Question: I'm trying to output a variable containing part of a URL into Javascript on my page. When I do this, it changes any '&' into '&', which breaks the URL.
I've tried using 'str_replace', 'html_entity_decode', 'htmlspecialchars_decode' but the result was always same '&' instead of '&'.
How i can get it with '&' instead of '&' ?
This is my controller:
'''
//here we catch the query
public function index(Request $request)
{
$input = $request->getQueryString();
return view('lots.browse')->withInput($input);
}
// here we filter the ajax request
public function indexData(LotFilters $filters)
{
$lots = Lot::filter($filters);
return Datatables::eloquent($lots)->make(true);
}
'''
This is my view:
'''
<!-- Datatables -->
<script type="text/javascript">
$(document).ready(function(){
$('#table').DataTable({
searching: false,
processing: true,
serverSide: true,
ajax: '{{ url("/data") . "?" . html_entity_decode($input) }}',
columns: [
{ data: 'date', name: 'date' },
{ data: 'bid', name: 'bid' },
{ data: 'auction_name', name: 'auction_name' },
{ data: 'pics_urls', name: 'pics_urls' },
{ data: 'company', name: 'company' },
{ data: 'model_name_en', name: 'model_name_en' },
{ data: 'model_type_en', name: 'model_type_en' },
{ data: 'grade_en', name: 'grade_en' },
{ data: 'mileage_en', name: 'mileage_en' },
{ data: 'model_year_en', name: 'model_year_en' },
{ data: 'color_en', name: 'color_en' },
{ data: 'displacement', name: 'displacement' },
{ data: 'transmission_en', name: 'transmission_en' },
{ data: 'scores_en', name: 'scores_en' },
{ data: 'start_price_en', name: 'start_price_en' },
{ data: 'result_en', name: 'result_en' }
]
});
});
</script>
'''
And this is the result:

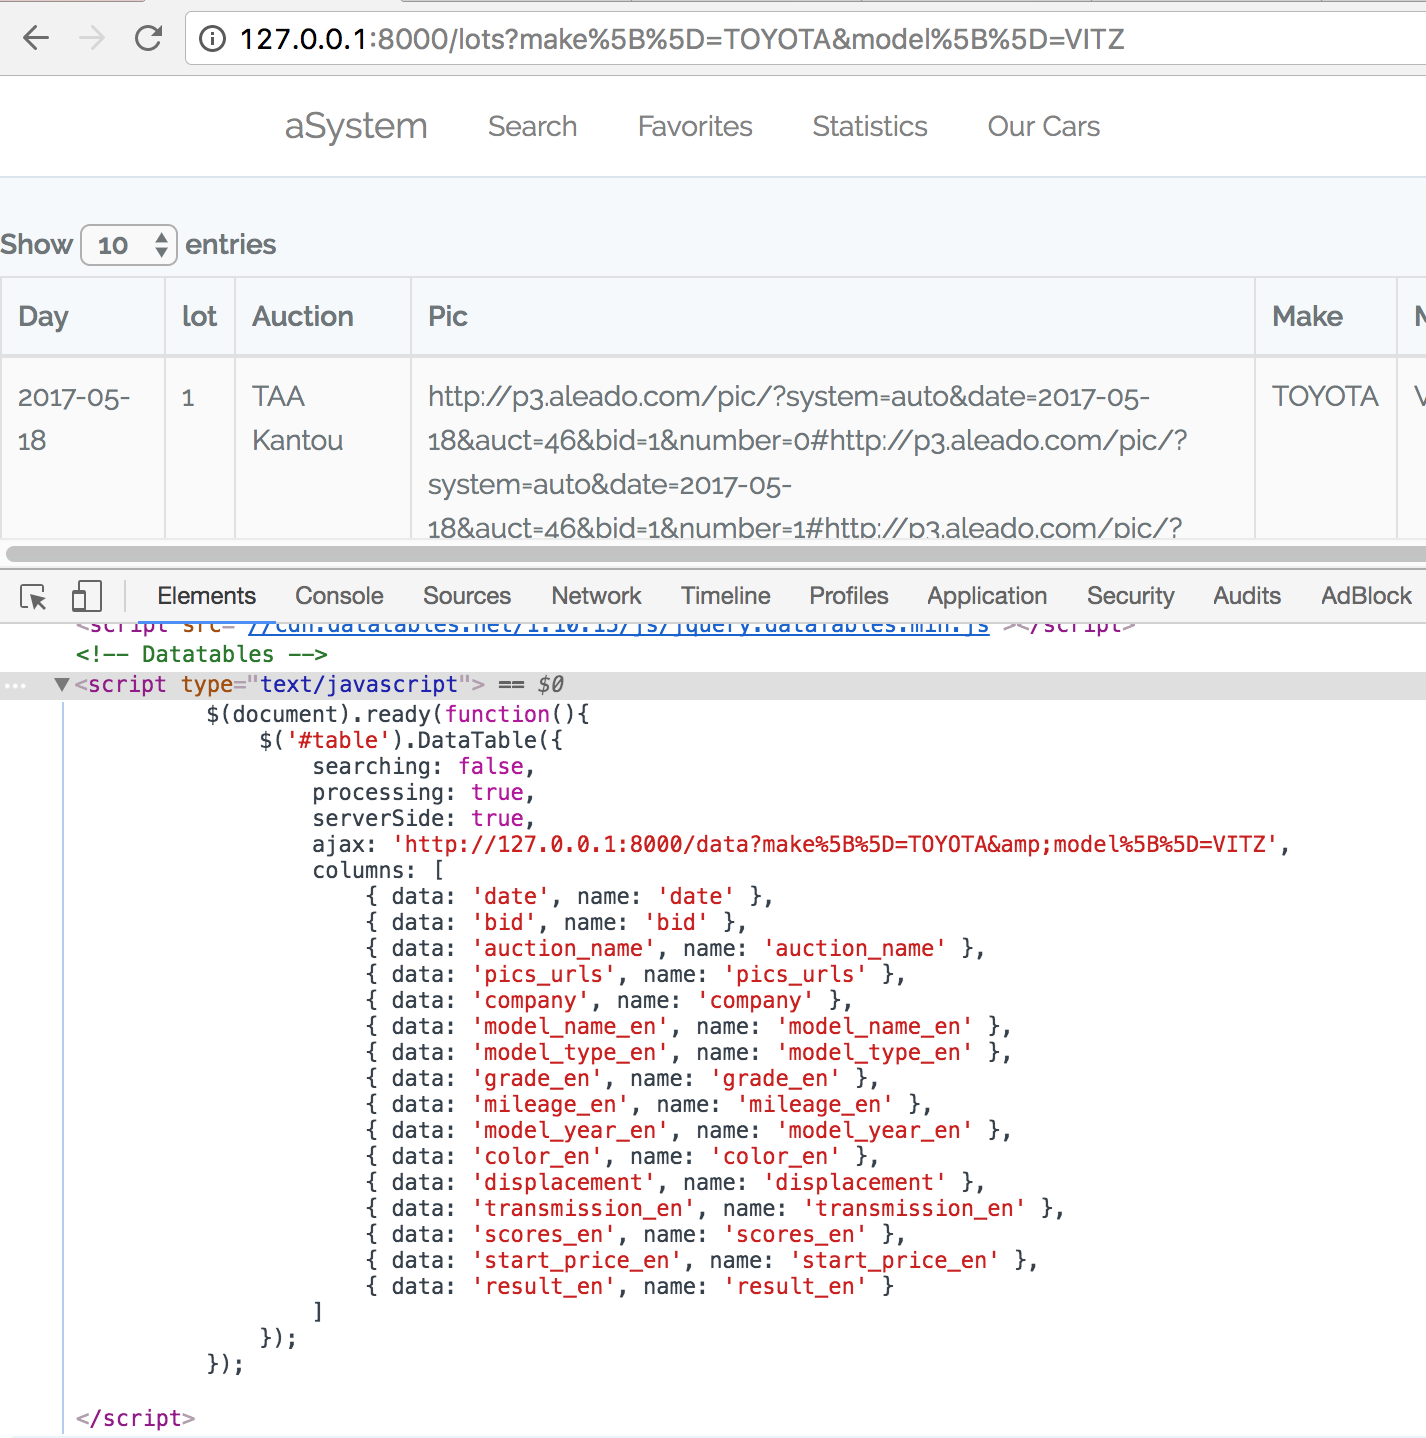
Answer: When using a blade template, '{{ $variable }}' will properly encode any characters that should not be placed directly in HTML. Since you're placing this variable in Javascript, you don't want this to happen.
The simplest solution is to disable HTML-encoding: '{{!! $variable !!}}'.
But this is not the full solution. You need to ensure that the variable isn't blindly output, since if it contains a single quote, it will break your Javascript.
The full solution is to escape the string for single quotes:
'''
{{!! addcslashes($input, "'") !!}}
'''